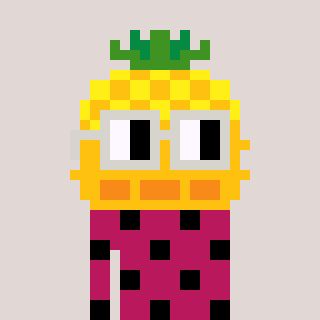
a pixel art character with square light gray glasses, a pineapple-shaped head and a darkpink-colored body on a warm background